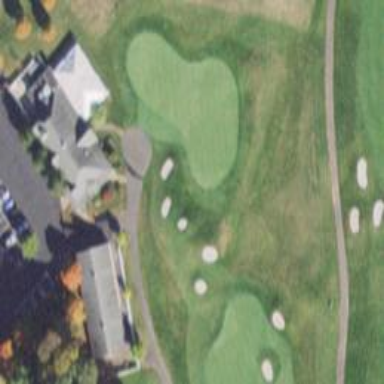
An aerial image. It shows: Picturesque green golfing area with grass land use.